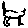
Label: cat